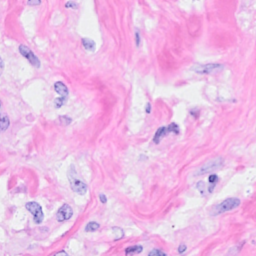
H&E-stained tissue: Breast